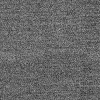
Atmospheric dust classification: dusty